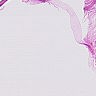
Metastatic tissue present: no